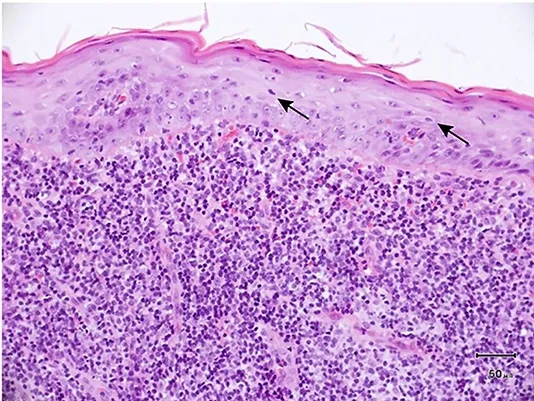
Biopsy of right buccal mucosa (taken beside the ulcer) showing squamous epithelial mucosa and squamous epithelial dyskeratosis. B, Lymphocytes were scattered within the epithelium (black arrows). Scale bar: 50 mum.
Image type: pathology (h&e)